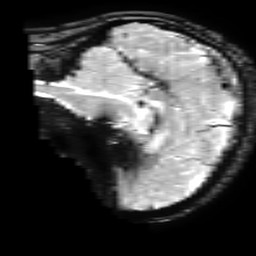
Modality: T2starw
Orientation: sagittal
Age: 45
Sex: female
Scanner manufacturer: ge
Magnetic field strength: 3 T
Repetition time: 0.65 s
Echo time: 0.02 s